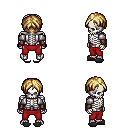
a pixel art fantasy rpg character, male body template, skeleton, steel arm armor, red pants, blonde parted hairstyle, cloth bracers, gray slippers, four views (front, back, left, right), 2x2 character sprite sheet, small pixel art, hard edges, no anti-aliasing